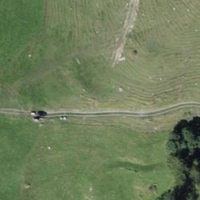
EUNIS habitat code: 24
Species observed at this site:
Salvia pratensis